Field crop: maize
Growth stage: 2
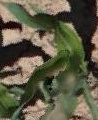
Species: maize